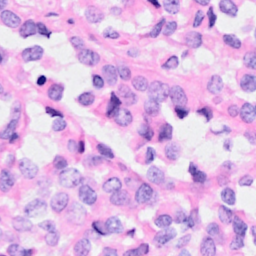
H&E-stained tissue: Breast